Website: walmart
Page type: payment
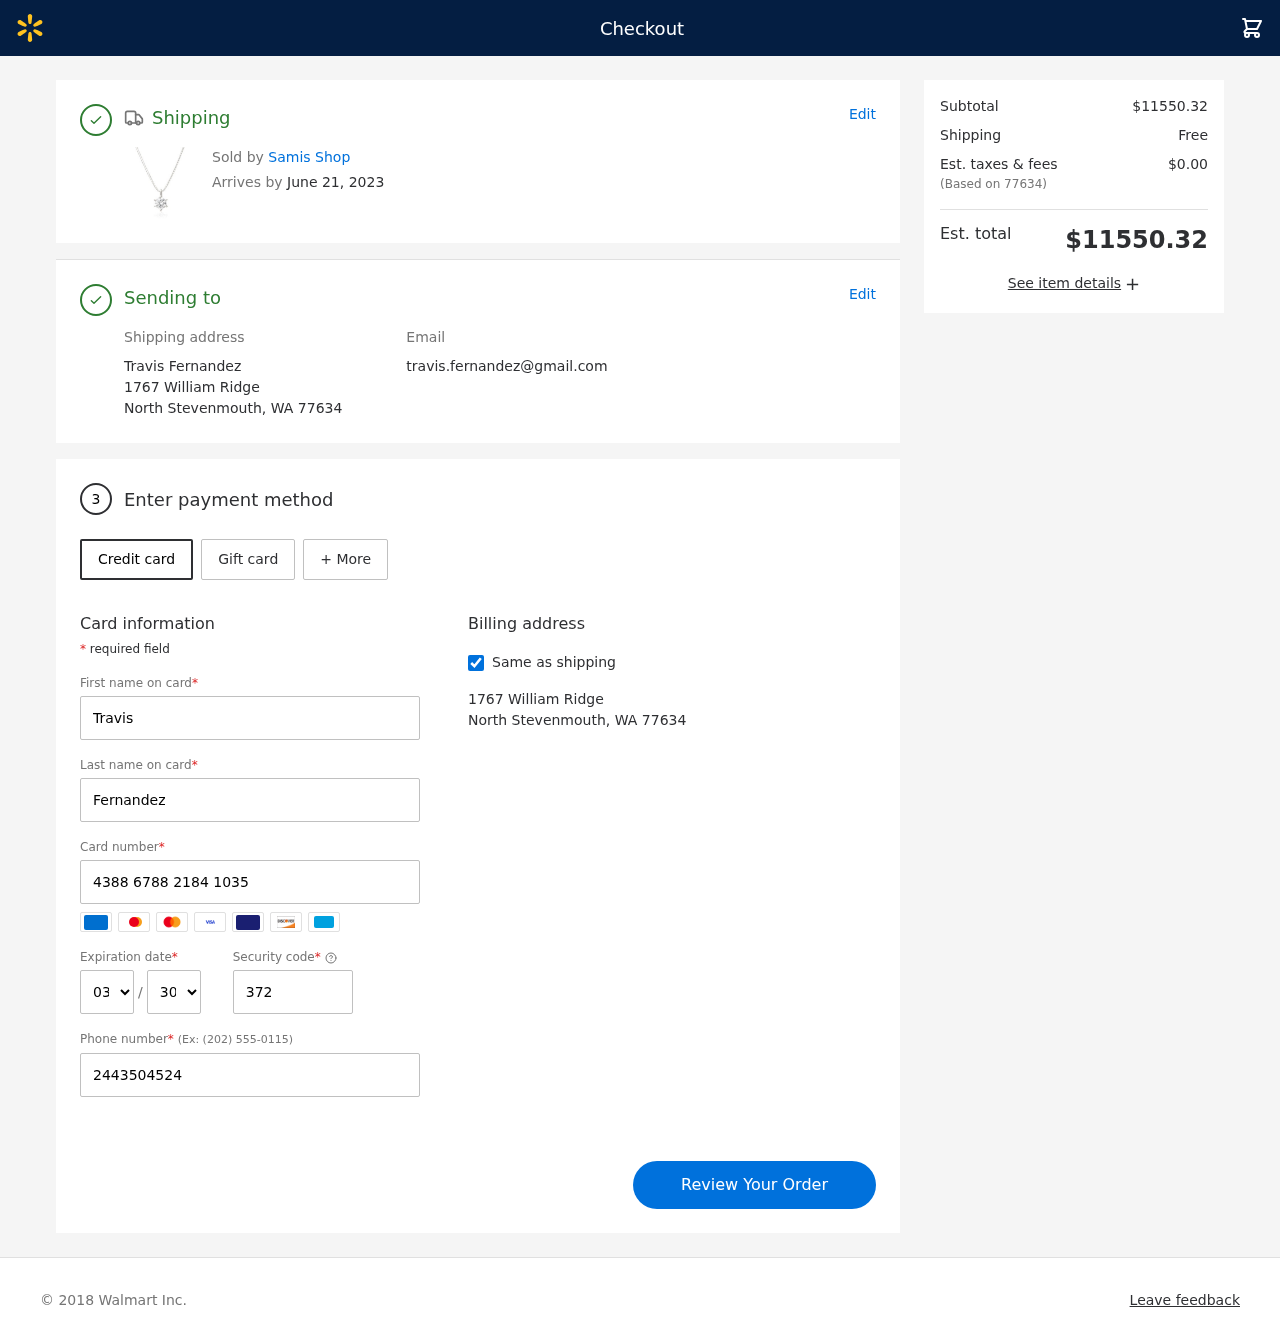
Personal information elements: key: PII_CARD_CVV
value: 372
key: PII_CARD_EXPIRY_MONTH
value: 03
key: PII_CARD_EXPIRY_YEAR
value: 30
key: PII_CARD_NUMBER
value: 4388 6788 2184 1035
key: PII_CITY_STATE_ZIP
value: North Stevenmouth, WA 77634
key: PII_EMAIL
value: travis.fernandez@gmail.com
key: PII_FIRSTNAME
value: Travis
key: PII_FULLNAME
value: Travis Fernandez
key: PII_LASTNAME
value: Fernandez
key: PII_PHONE
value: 2443504524
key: PII_POSTCODE
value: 77634
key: PII_STREET
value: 1767 William Ridge
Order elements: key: ORDER_DELIVERY_DATE
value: June 21, 2023
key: ORDER_SUBTOTAL
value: $11550.32
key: ORDER_SHIPPING_COST
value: Free
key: ORDER_TAX
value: $0.00
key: ORDER_TOTAL
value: $11550.32